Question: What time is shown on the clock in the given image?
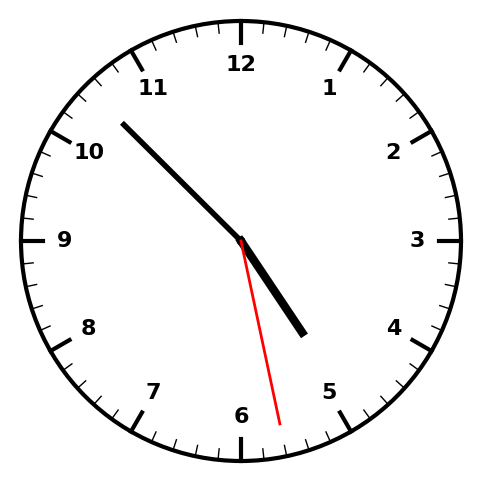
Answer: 04:52:28